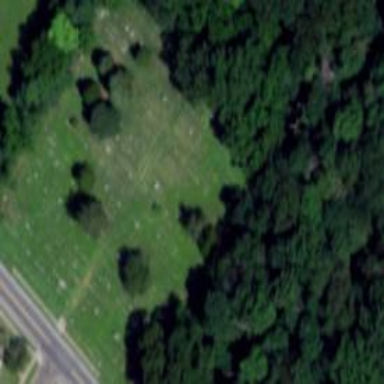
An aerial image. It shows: Cemetery.